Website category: sports
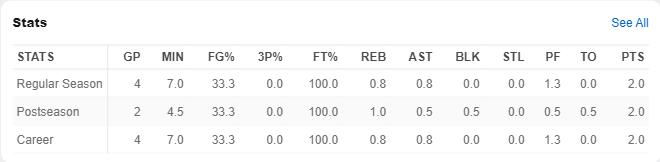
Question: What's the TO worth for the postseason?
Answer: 0.5

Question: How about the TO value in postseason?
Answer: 0.5

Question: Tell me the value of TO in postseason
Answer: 0.5

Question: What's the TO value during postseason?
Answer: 0.5

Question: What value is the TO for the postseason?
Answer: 0.5

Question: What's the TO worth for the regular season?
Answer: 0.0

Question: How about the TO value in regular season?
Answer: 0.0

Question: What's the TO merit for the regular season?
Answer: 0.0

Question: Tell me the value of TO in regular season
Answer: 0.0

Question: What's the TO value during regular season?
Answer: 0.0

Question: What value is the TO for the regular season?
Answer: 0.0

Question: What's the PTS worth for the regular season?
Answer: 2.0

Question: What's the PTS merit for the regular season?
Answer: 2.0

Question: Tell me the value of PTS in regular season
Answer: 2.0

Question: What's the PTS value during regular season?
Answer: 2.0